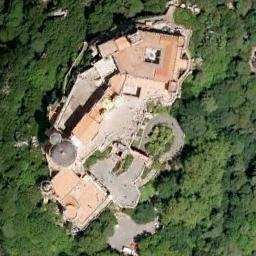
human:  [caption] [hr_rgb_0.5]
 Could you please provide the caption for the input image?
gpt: There is a wide road next to the palace .

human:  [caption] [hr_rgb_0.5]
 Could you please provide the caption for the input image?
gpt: The brown palace with some palaces of different sizes is surrounded by a forest .

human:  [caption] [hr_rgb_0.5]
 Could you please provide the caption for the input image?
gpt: The palace is surrounded by trees .

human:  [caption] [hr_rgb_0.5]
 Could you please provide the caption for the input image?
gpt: The palace is surrounded by trees .

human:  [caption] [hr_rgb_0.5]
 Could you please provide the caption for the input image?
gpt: There are many green trees around the brown palace .